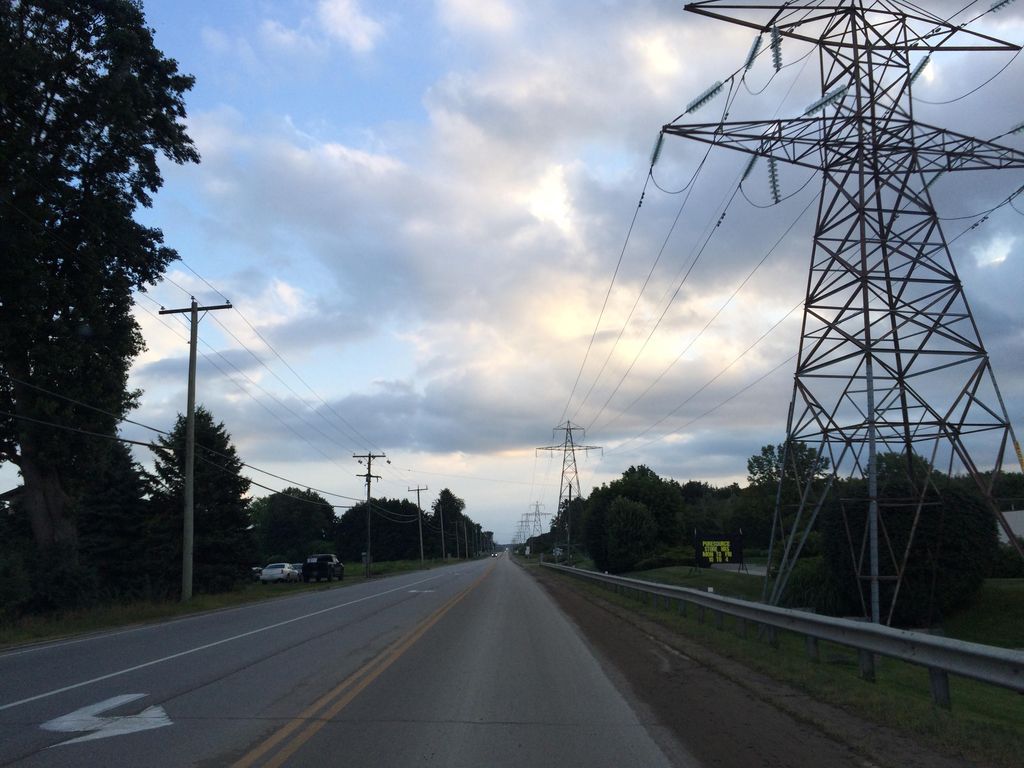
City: kitchener-waterloo